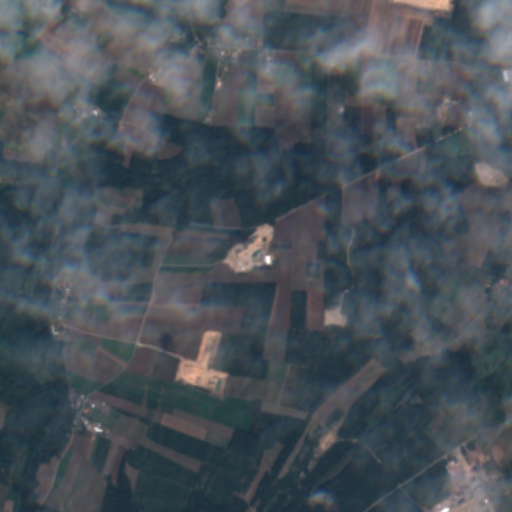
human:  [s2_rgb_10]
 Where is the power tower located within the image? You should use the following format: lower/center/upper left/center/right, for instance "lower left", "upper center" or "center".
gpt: The power tower is located in the right of the image.
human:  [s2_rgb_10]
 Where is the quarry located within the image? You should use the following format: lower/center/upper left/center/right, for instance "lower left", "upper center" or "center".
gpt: The quarry is located in the center of the image.
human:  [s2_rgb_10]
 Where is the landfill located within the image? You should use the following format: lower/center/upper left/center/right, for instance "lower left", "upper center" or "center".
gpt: There is no landfill in the image.